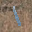
Label: 1